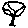
Label: tree